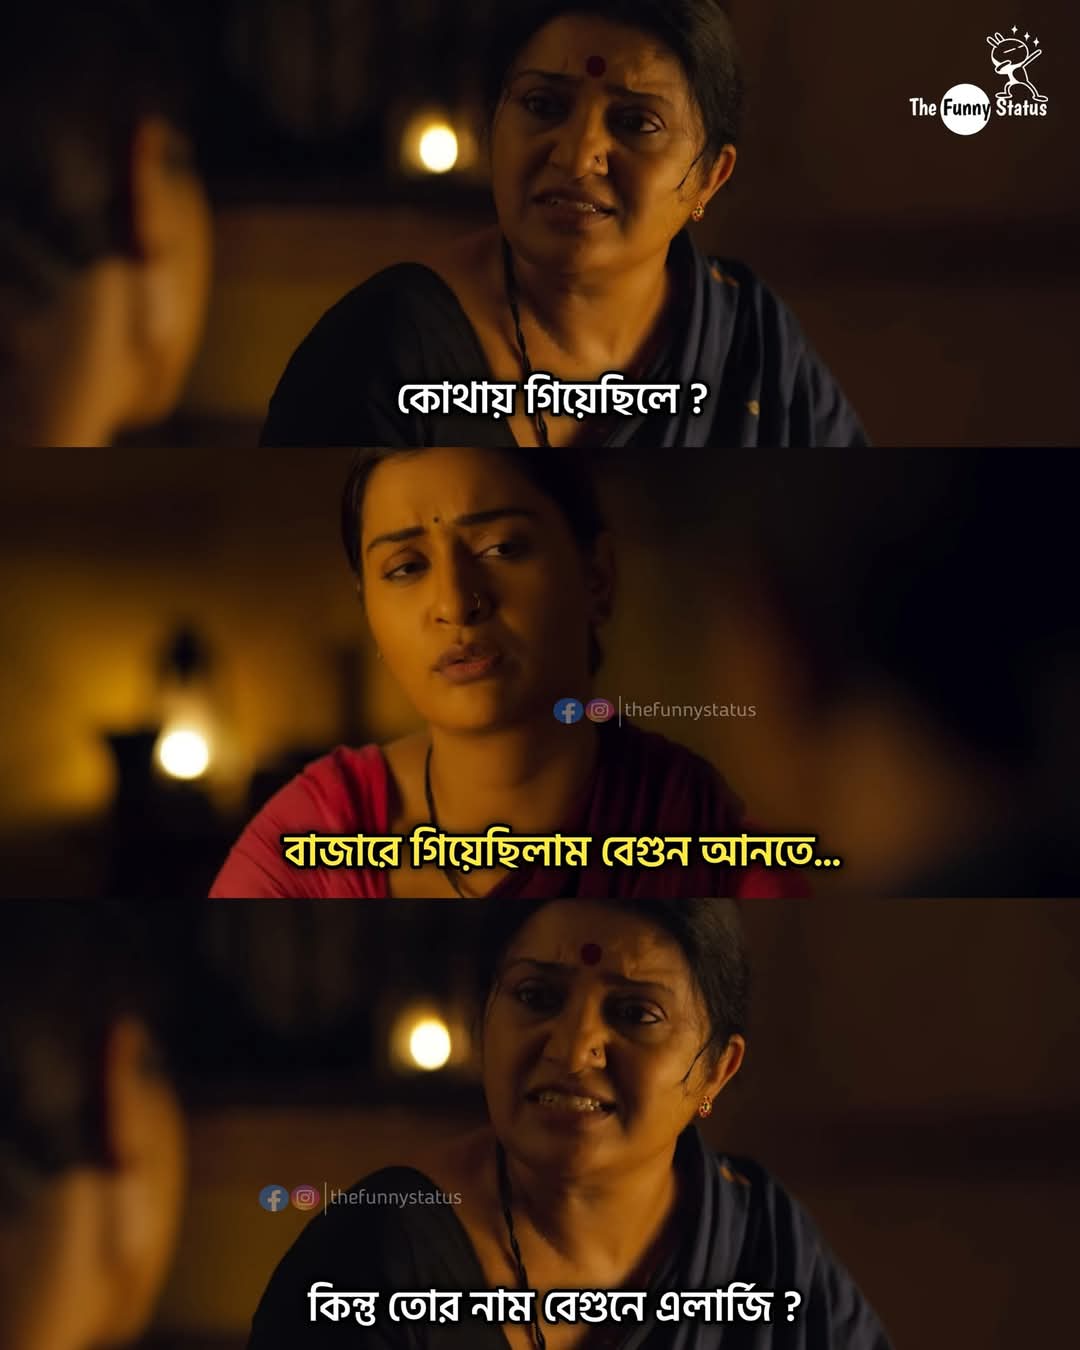
Text: কোথায় গিয়েছিলে?
বাজারে গিয়েছিলাম বেগুন আনতে...
কিন্তু তোর নাম বেগুনে এলার্জি?
Label: Non Hate